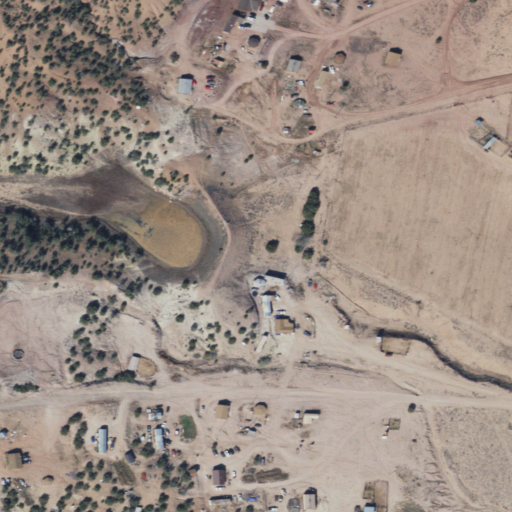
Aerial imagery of valley in Arizona named Aspen Canyon containing shrub, evergreen forest, low intensity development, open development, open water, and medium intensity development